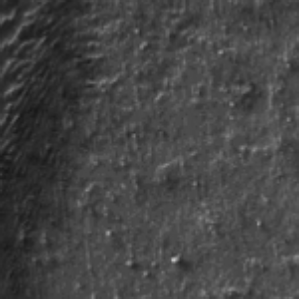
Label: frost